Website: lowes
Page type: review-order
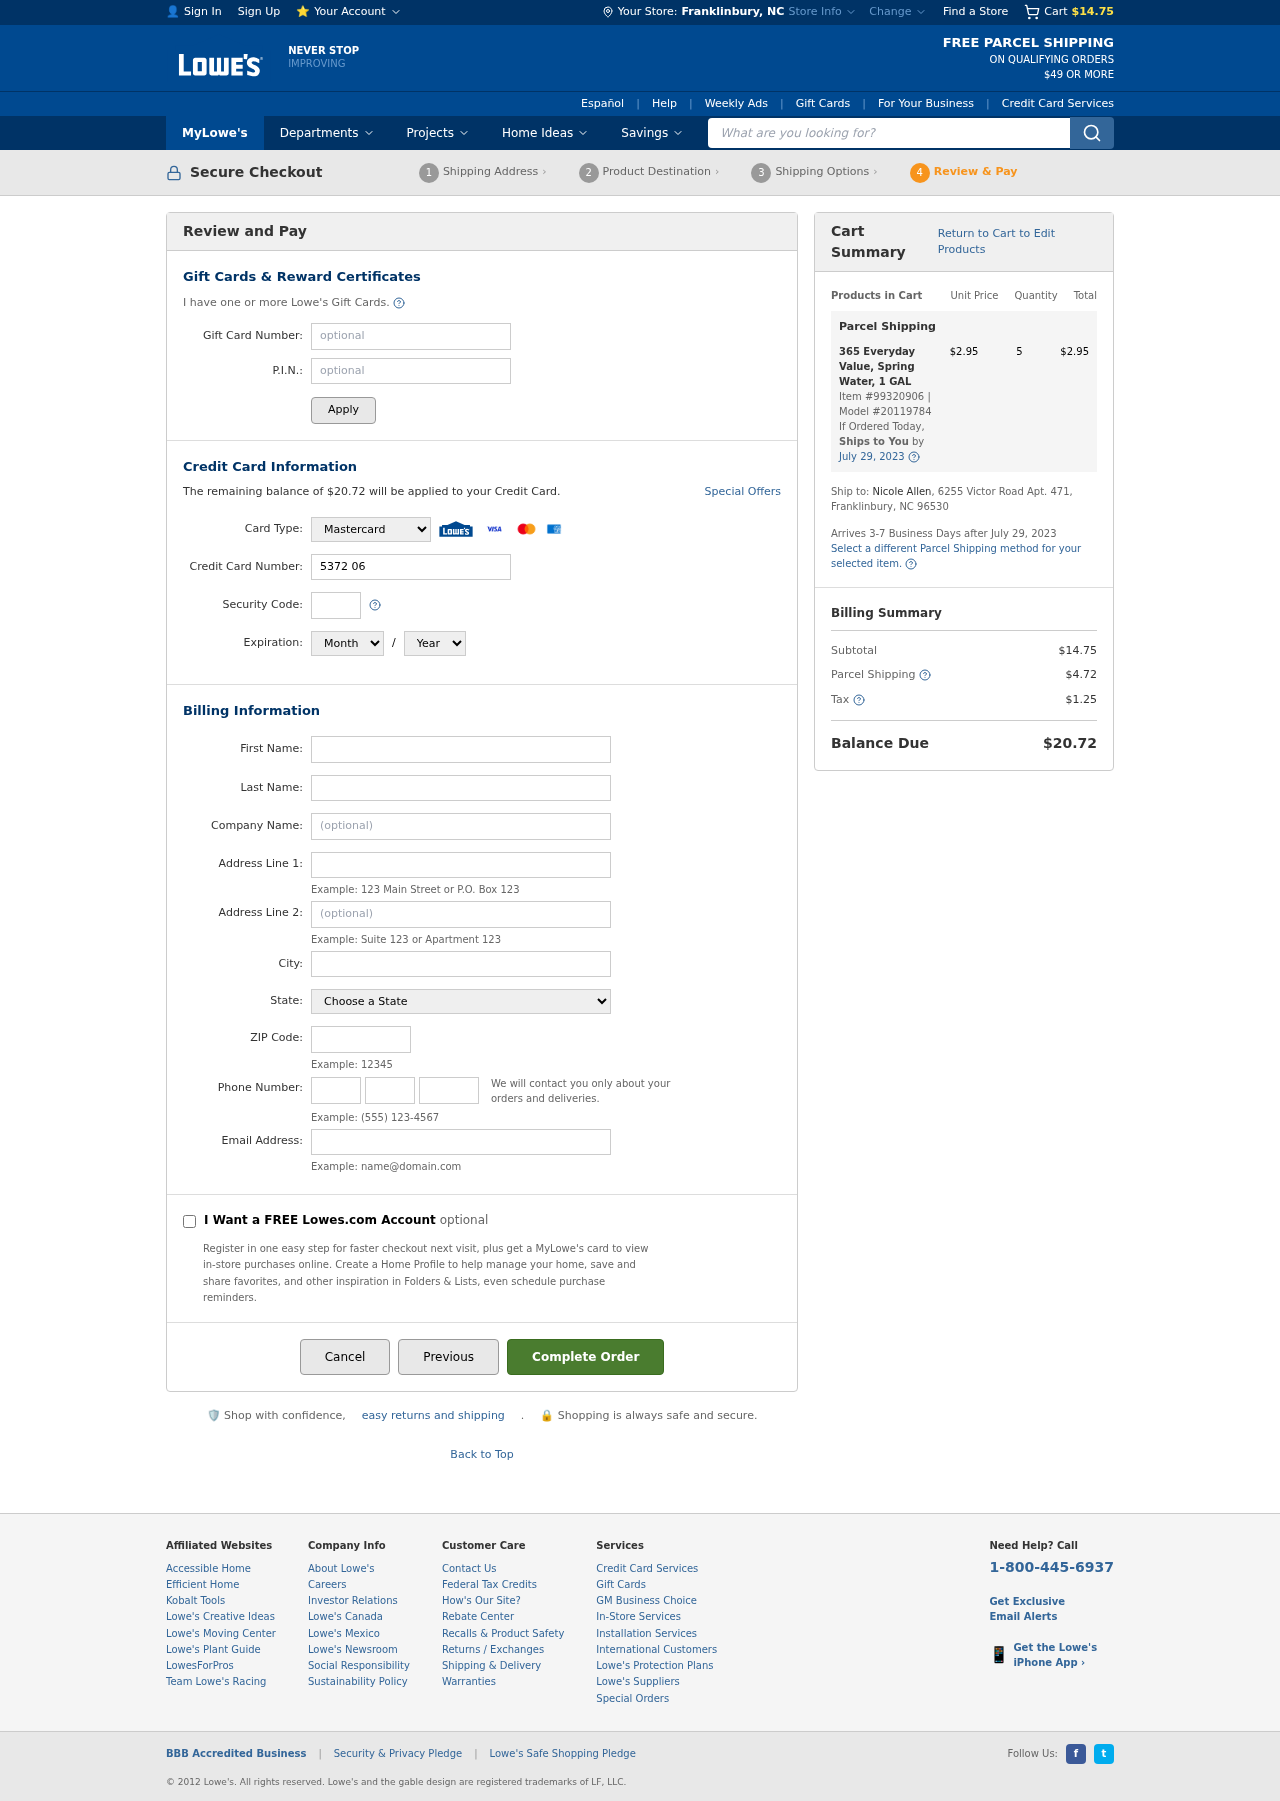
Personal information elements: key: PII_CARD_CVV
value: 709
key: PII_CARD_EXPIRY_MONTH
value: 04
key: PII_CARD_EXPIRY_YEAR
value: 28
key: PII_CARD_NUMBER
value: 5372 0695 0089 0086
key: PII_CARD_TYPE
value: Mastercard
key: PII_CITY
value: Franklinbury
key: PII_CITY_STATE
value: Franklinbury, NC
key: PII_COMPANY
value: Smith, Morgan and Burch
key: PII_EMAIL
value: nallen@yahoo.com
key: PII_FIRSTNAME
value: Nicole
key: PII_LASTNAME
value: Allen
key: PII_PHONE_AREA
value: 440
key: PII_PHONE_PREFIX
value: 507
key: PII_PHONE_SUFFIX
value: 1498
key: PII_POSTCODE
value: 96530
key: PII_STATE
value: North Carolina
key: PII_STREET
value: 6255 Victor Road Apt. 471
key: PII_STREET2
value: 6255 Victor Road Apt. 471
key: PII_STREET2
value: Suite 913
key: PII_FULLNAME2
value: Nicole Allen
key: PII_CITY_STATE_ZIP2
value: Franklinbury, NC 96530
Product elements: key: PRODUCT1_NAME
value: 365 Everyday Value, Spring Water, 1 GAL
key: PRODUCT1_PRICE
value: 2.95
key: PRODUCT1_QUANTITY
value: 5
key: PRODUCT1_ITEM_NUMBER
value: Item #99320906
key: PRODUCT1_MODEL_NUMBER
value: Model #20119784
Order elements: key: ORDER_SUBTOTAL
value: $14.75
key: ORDER_BALANCE_DUE
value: $20.72
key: ORDER_SHIPPING_DATE
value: July 29, 2023
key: ORDER_ITEM_TOTAL
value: $2.95
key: ORDER_SHIPPING_DATE2
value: July 29, 2023
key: ORDER_SHIPPING_COST
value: $4.72
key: ORDER_TAX
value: $1.25
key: ORDER_TOTAL
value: $20.72
Search elements: key: HEADER_SEARCH
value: What are you looking for?